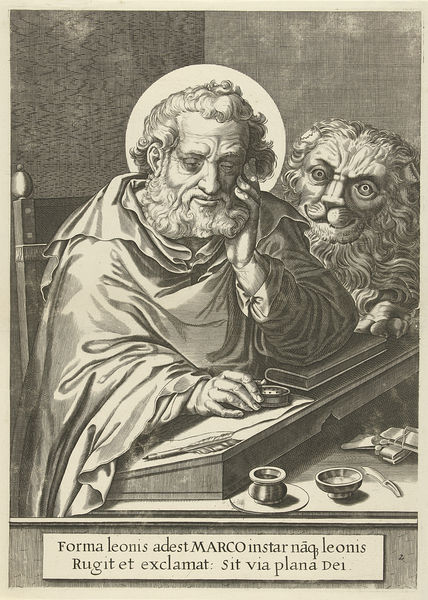
Titel: Marcus de evangelist
Künstler: François van den Hoeye
Standort: Amsterdam
Institution: Rijksmuseum
Schlagwörter: feder, hand, mann, nase, stuhl, hund, tier, hochformat, bart, bärtig, falten, messer, hände, gewand, interieur, mantel, sitzend, schrift, sitzt, denkend, katze, buch, denken, druck, schwarzweiss, tinte, pult, heiligenschein, schreiben, heiliger, gelehrter, löwe, tintenfass, heilig, kupferstich, schreibfeder, latein, markus, hieronymus, evangelist, skript, saint, marco, script, hl.markus, marci